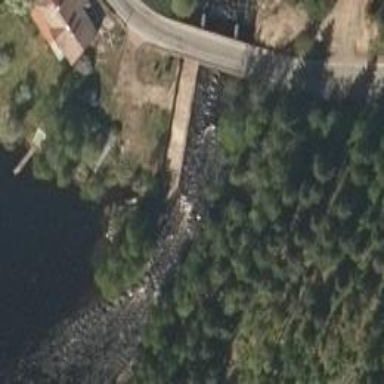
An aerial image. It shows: Way designated for portaging whitewater.